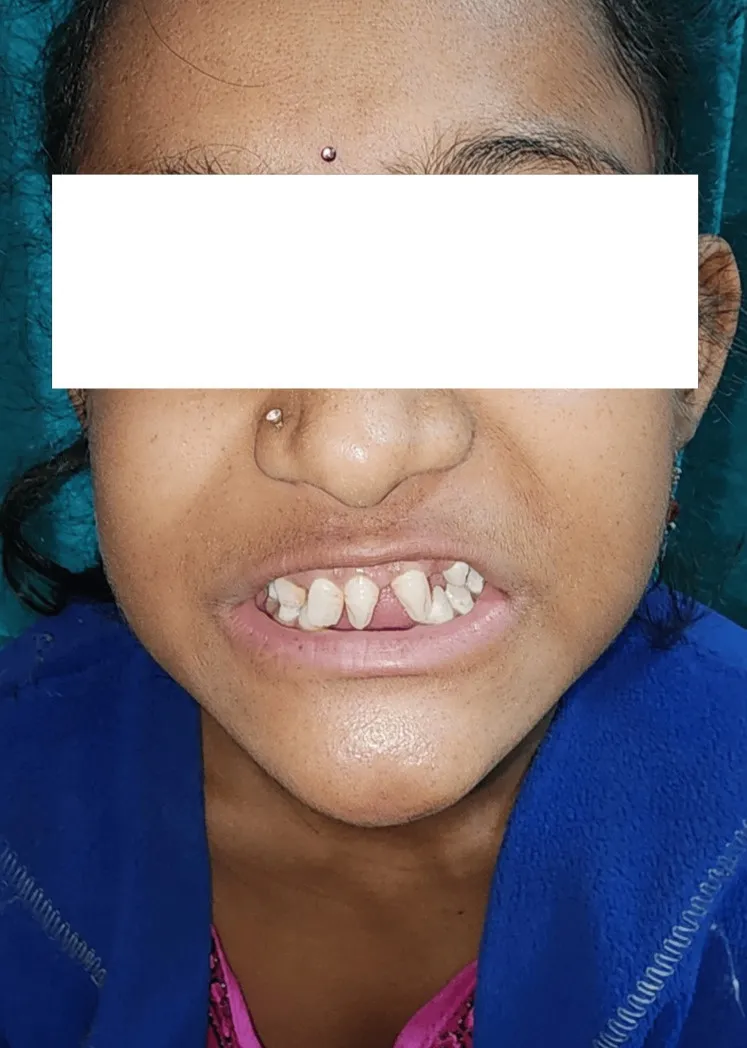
Intraoral view shows abnormal dentation with microdontia with a conical shape.
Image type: medical_photograph (oral_photograph)